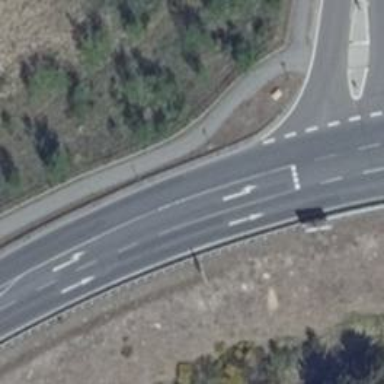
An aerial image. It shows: Primary road with asphalt surface.